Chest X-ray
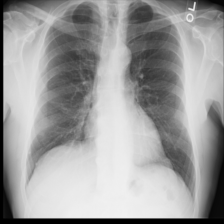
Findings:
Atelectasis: negative
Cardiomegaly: negative
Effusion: negative
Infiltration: negative
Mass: negative
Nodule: positive
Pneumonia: negative
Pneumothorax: negative
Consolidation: negative
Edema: negative
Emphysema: negative
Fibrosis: negative
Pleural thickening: negative
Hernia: negative